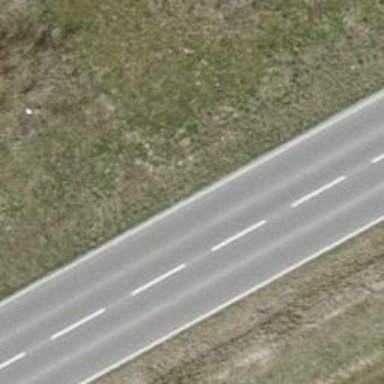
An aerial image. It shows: Primary highway.